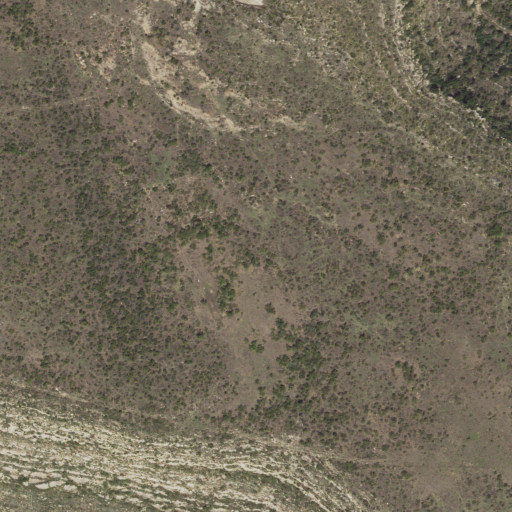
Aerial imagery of mountain in Texas named Meadow Mountain containing shrub, grassland, and open development